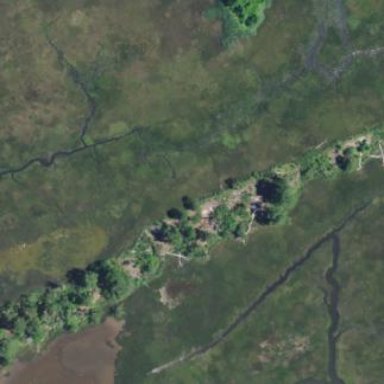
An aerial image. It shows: Swampy wetland area.